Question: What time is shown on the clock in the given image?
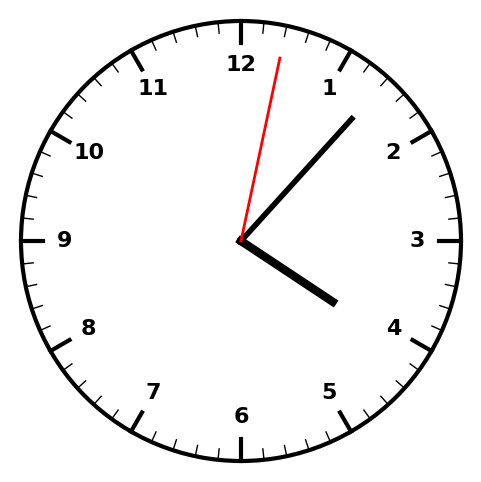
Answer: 04:07:02